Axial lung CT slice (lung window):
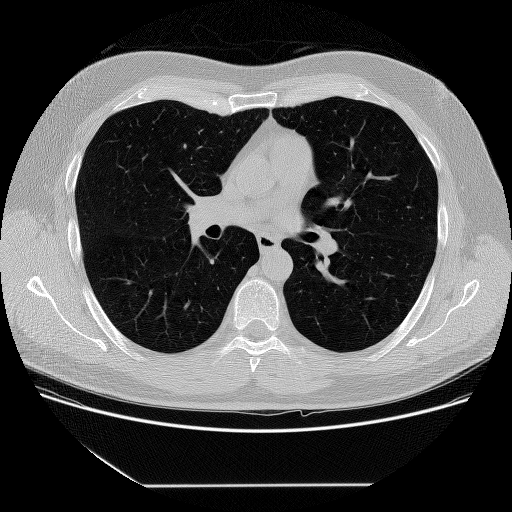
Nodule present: no